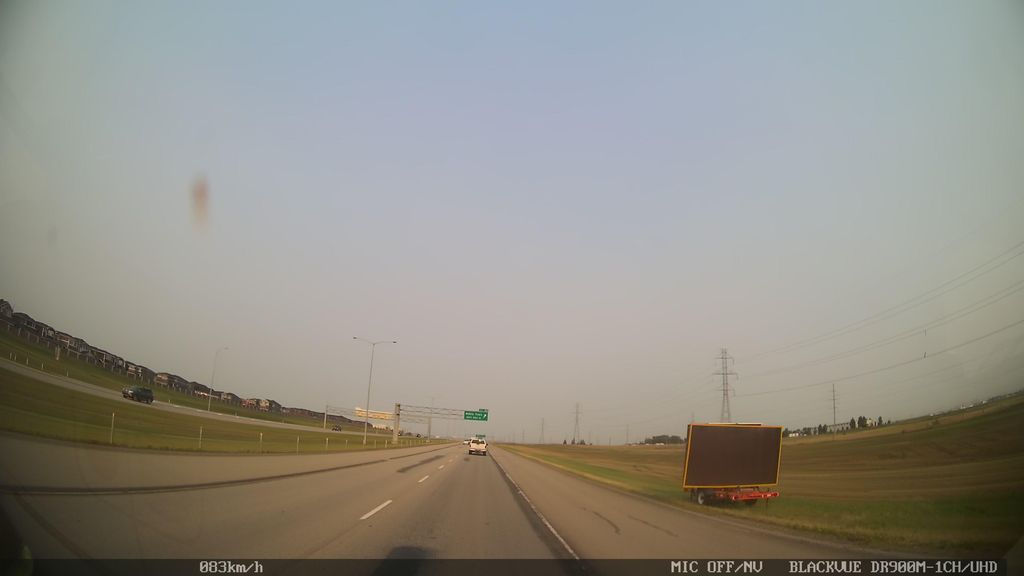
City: calgary